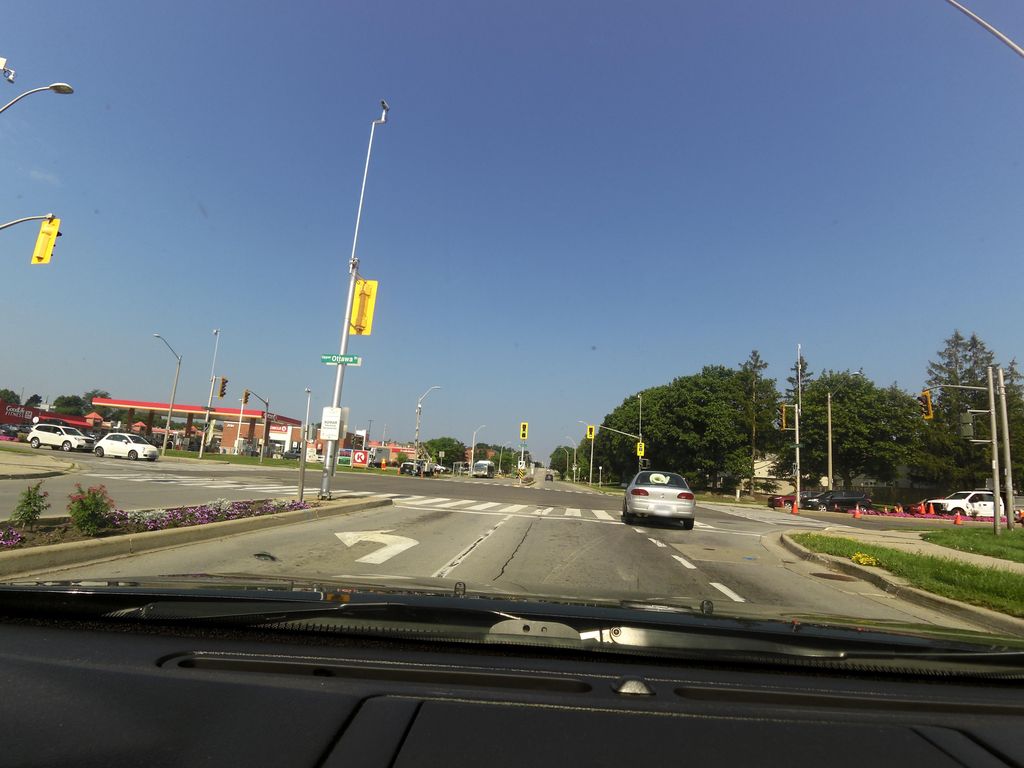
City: hamilton